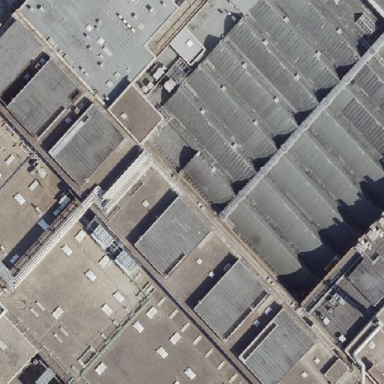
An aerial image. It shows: Manufacturing building.